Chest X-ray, AP view. Patient: 44 years old, sex M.
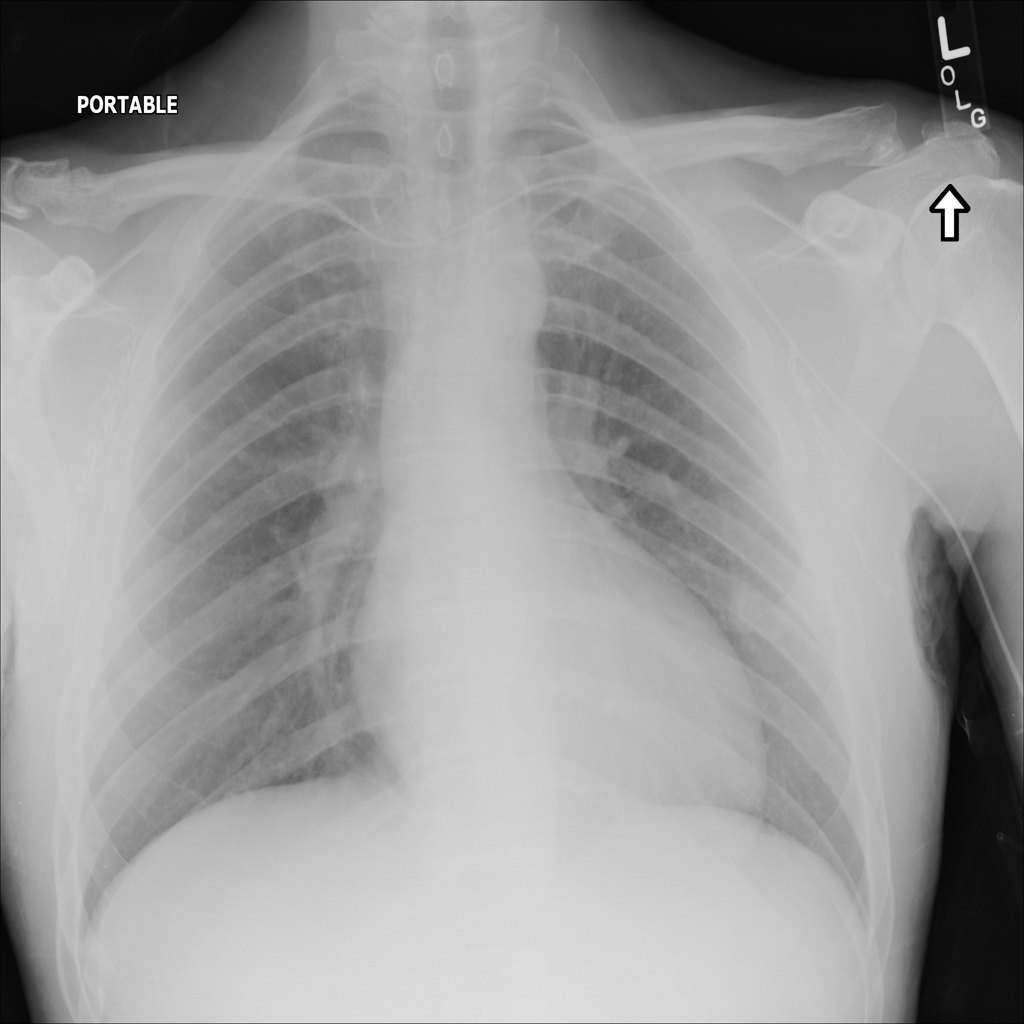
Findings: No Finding